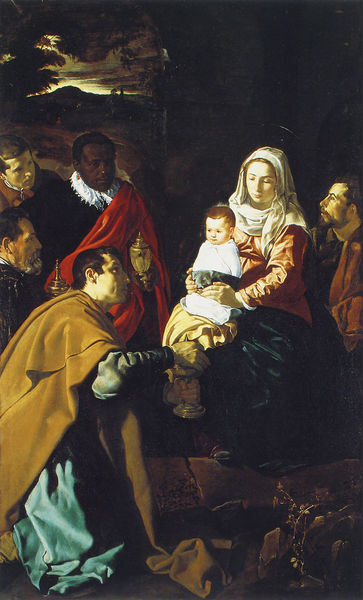
Titel: Anbetung der Heiligen Drei Könige
Künstler: Diego de Velázquez
Institution: Madrid, Museo del Prado
Schlagwörter: berg, blau, dunkel, gemälde, himmel, mann, schatten, gelb, landschaft, hell, licht, rot, schleier, tuch, präsentation, dämmerung, gold, kelch, mantel, drei, kind, mutter, baby, beleuchtung, könig, kopftuch, junge, schoß, gefäß, knien, kragen weiss, geschenk, christus, jesus, könige, heilige, maria, madonna, anbetung, gabe, urne, josef, joseph, kniefall, geburt, krippe, säugling, geschenke, morgenland, dreikönige, bethlehem, heilige drei könige, balthasar, melchior, heilig abend, drei weise, a